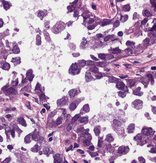
Tumor epithelial tissue: yes
Tumor-associated stroma tissue: yes
Normal tissue: no